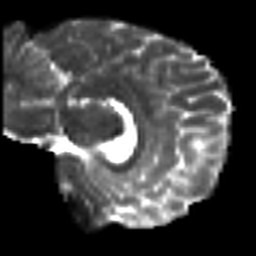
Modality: T2w
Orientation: sagittal
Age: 23
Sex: female
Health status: healthy
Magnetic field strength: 3 T
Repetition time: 8.4 s
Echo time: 0.0926 s